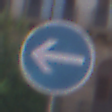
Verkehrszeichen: VorgeschriebeneFahrtrichtungHierLinks
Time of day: SunriseSunset
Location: Outdoor (Urban)
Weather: PartlyCloudy
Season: NotSpecified
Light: Natural